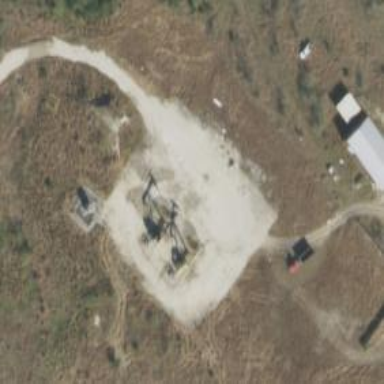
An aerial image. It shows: Petroleum well.